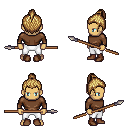
a pixel art fantasy rpg character, male body template, human, tanned skin, brown long-sleeve shirt, white pants, blonde short topknot hairstyle, brown shoes, spear, four views (front, back, left, right), 2x2 character sprite sheet, small pixel art, hard edges, no anti-aliasing